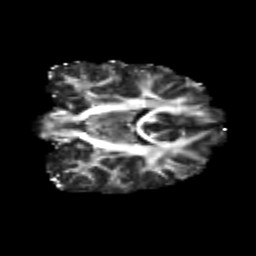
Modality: FA
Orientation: coronal
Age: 19
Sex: female
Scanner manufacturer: siemens
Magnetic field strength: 3 T
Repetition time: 3.5 s
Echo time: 0.125 s